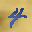
Label: 4